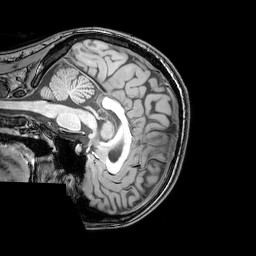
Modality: T1w
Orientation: sagittal
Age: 21
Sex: female
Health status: healthy
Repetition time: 0.081 s
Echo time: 0.037 s